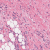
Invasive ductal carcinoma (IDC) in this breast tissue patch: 1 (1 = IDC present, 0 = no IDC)